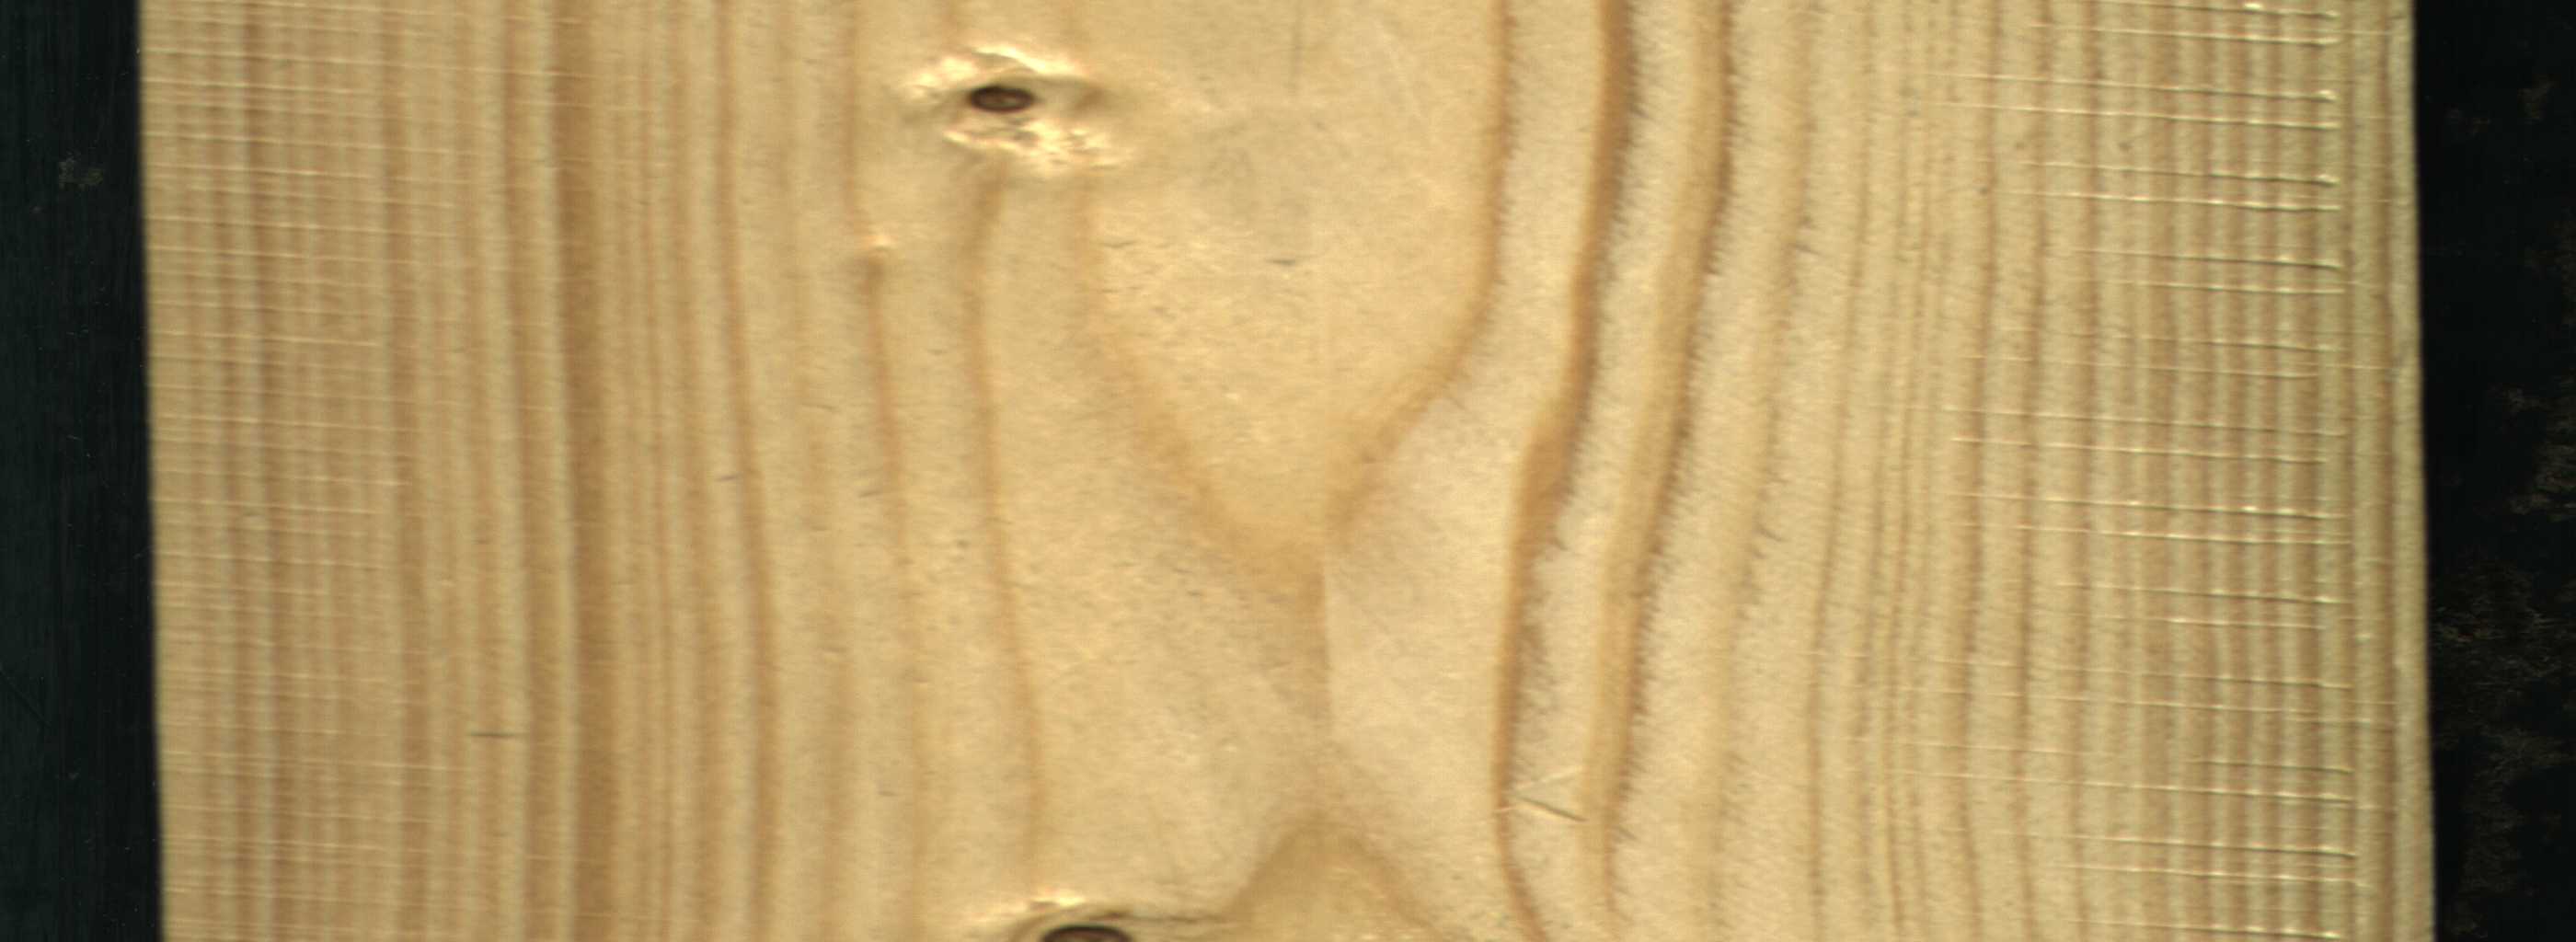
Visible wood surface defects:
Dead_Knot
Dead_Knot